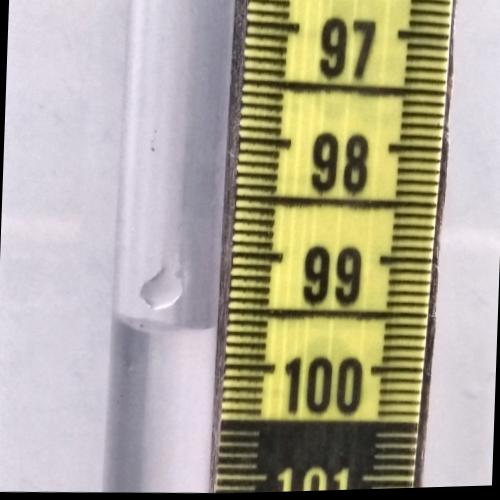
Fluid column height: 99.7 cm